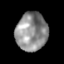
Tissue: skin
Cell type: Epithelial cells
Senescence score: 0.2752
Nuclear area (px): 1176
Mean DAPI intensity: 143.055